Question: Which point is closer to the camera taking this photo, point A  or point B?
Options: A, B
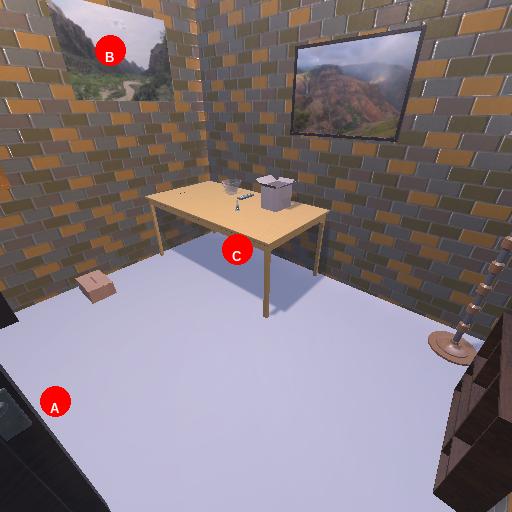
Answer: A